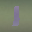
Label: 1